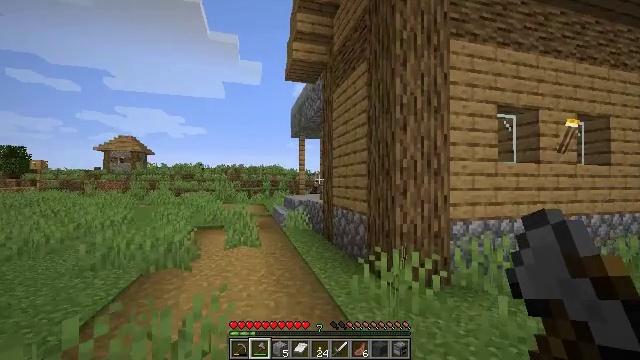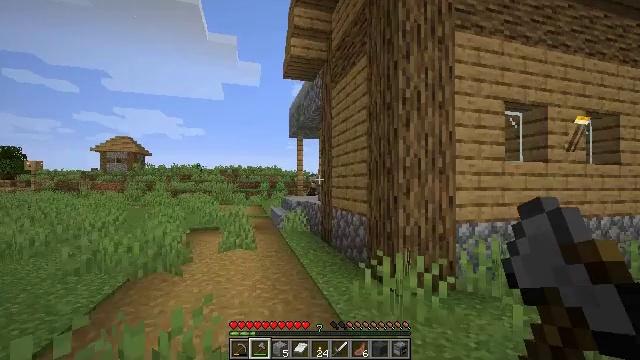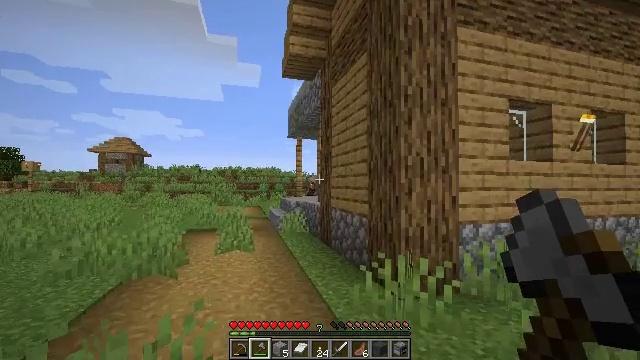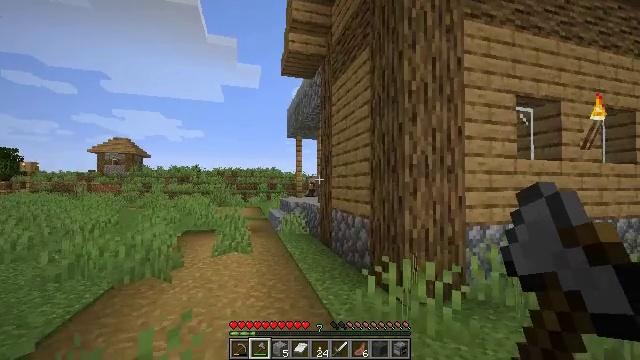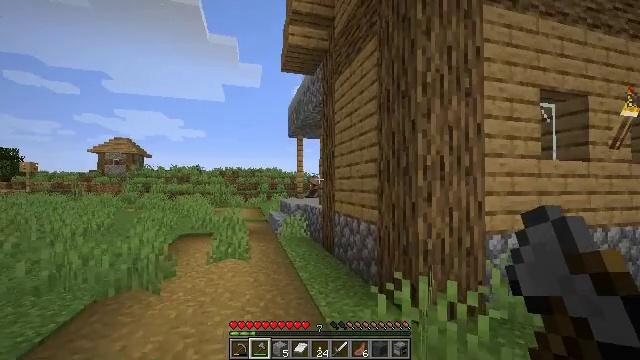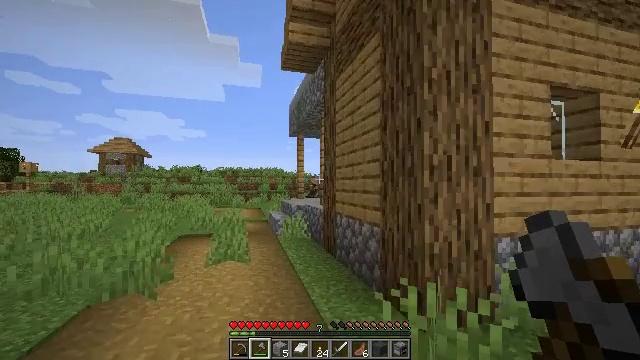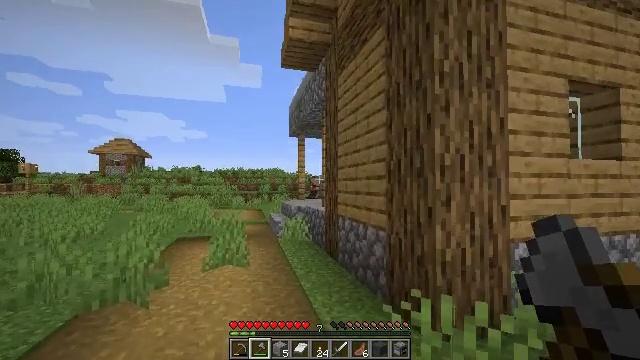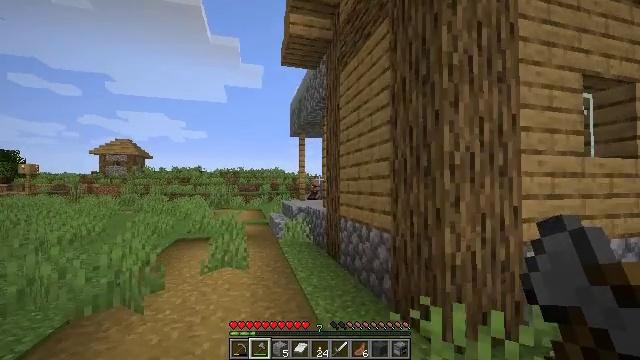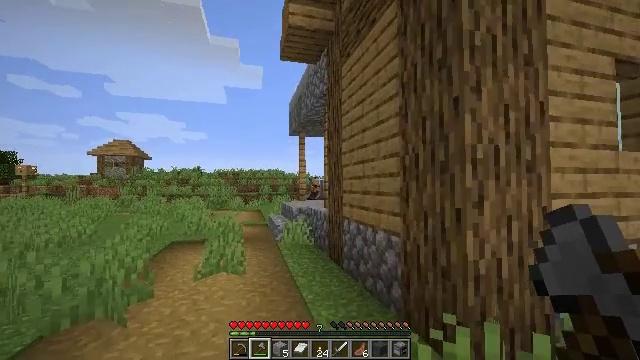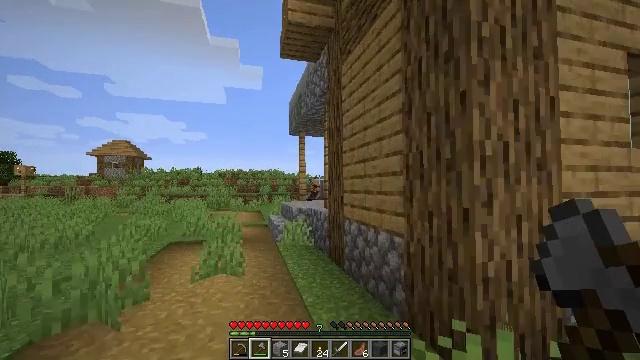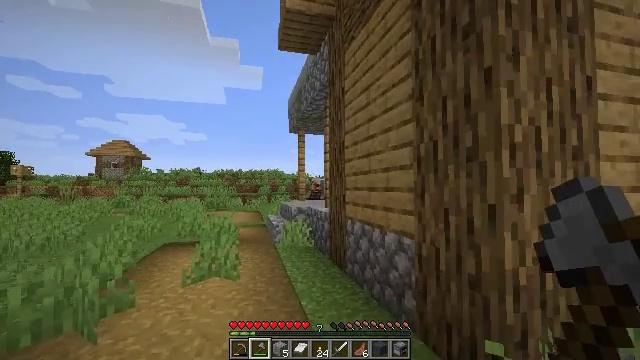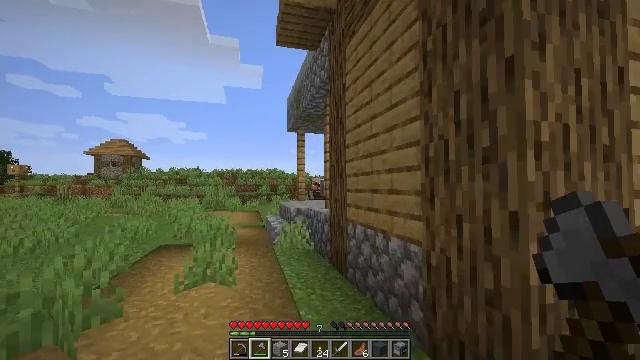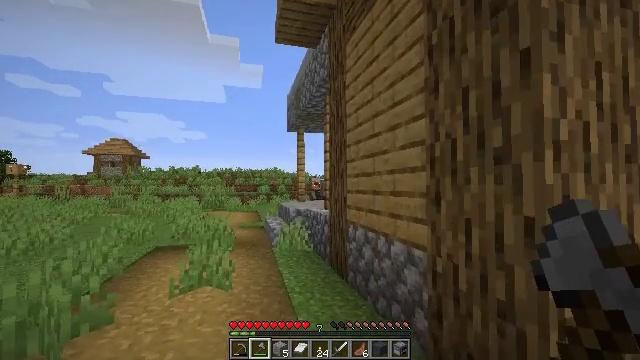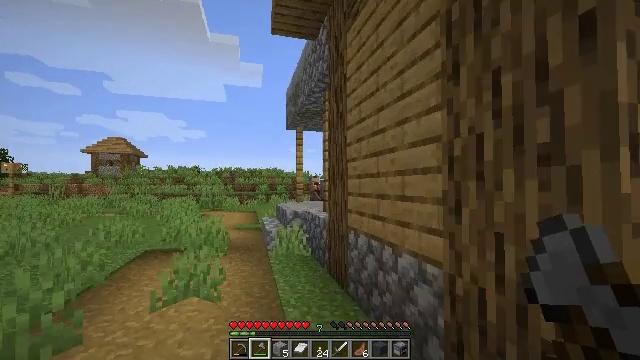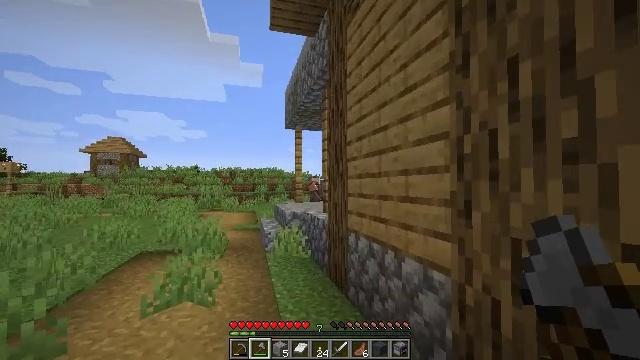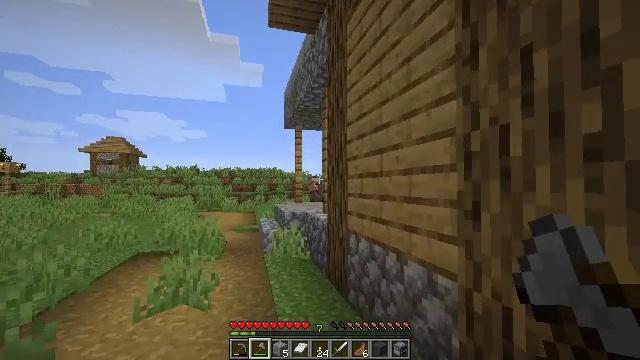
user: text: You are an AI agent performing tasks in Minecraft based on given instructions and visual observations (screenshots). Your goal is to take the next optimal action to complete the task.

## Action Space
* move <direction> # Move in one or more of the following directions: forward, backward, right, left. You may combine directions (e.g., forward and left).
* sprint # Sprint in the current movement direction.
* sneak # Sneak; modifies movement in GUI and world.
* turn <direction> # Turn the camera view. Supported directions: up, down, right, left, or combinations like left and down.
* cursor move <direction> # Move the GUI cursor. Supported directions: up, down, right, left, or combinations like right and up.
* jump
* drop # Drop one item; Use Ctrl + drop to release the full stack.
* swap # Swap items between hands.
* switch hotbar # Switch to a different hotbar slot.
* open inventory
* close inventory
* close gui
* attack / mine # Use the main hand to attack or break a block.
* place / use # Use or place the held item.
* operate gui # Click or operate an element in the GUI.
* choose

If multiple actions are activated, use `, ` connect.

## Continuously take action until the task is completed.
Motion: motion action
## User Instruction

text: Collect clay by holding down the left mouse button.
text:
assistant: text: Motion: move forward
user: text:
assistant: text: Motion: move forward
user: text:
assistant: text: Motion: move forward
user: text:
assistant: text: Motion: move forward
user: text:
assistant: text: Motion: move forward
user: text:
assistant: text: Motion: move forward
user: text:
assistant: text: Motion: move forward
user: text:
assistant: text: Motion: move forward
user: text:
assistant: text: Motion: move forward
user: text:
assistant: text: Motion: move forward
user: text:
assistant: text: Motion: move forward
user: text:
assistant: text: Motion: move forward
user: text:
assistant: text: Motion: move forward
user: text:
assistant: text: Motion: move forward
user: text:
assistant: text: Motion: move forward
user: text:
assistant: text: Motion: move forward
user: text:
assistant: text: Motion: move forward
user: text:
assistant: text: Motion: move forward
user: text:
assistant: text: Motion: move forward
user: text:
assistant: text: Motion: move forward
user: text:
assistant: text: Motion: move forward
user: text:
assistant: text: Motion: move forward
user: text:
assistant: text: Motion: move forward
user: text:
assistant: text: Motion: move forward
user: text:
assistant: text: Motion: move forward
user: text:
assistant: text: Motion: move forward
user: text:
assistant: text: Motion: move forward
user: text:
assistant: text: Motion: move forward
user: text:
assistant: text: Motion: move forward
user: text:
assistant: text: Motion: move forward